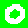
Digit: 0